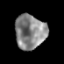
Tissue: prostate
Cell type: T cells
Senescence score: 0.3491
Nuclear area (px): 1029
Mean DAPI intensity: 135.161